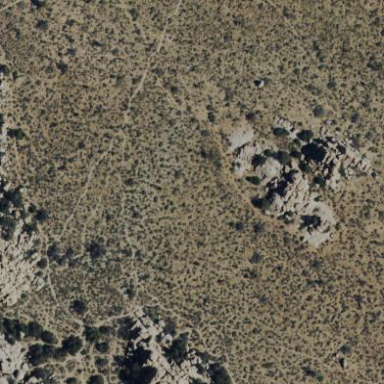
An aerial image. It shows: Landscape of bare rock.